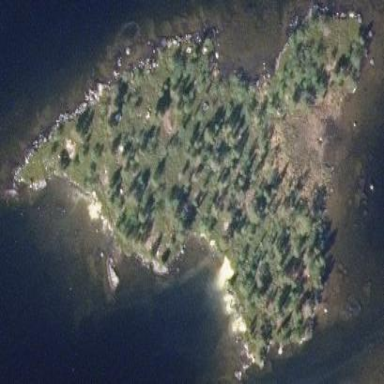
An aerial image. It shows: Islet.